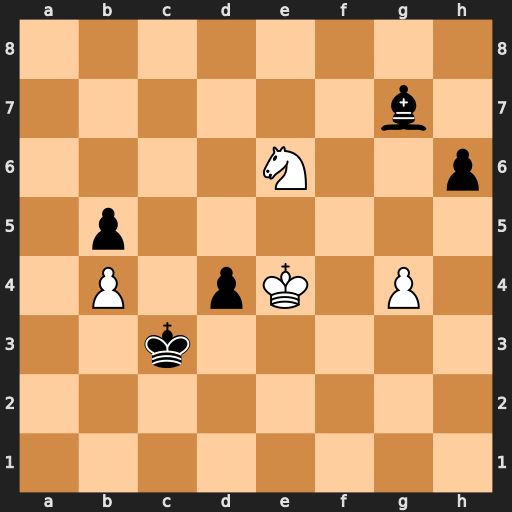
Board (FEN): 8/6b1/4N2p/1p6/1P1pK1P1/2k5/8/8
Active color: w
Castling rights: -
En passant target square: -
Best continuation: Nxg7 d3 Nf5 d2 Ne3